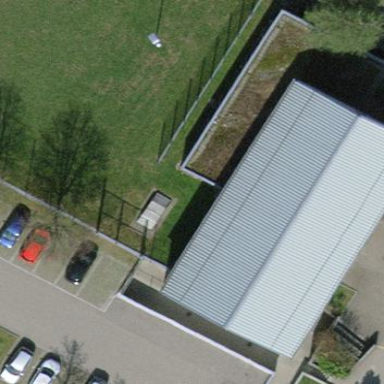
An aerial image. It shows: School building.